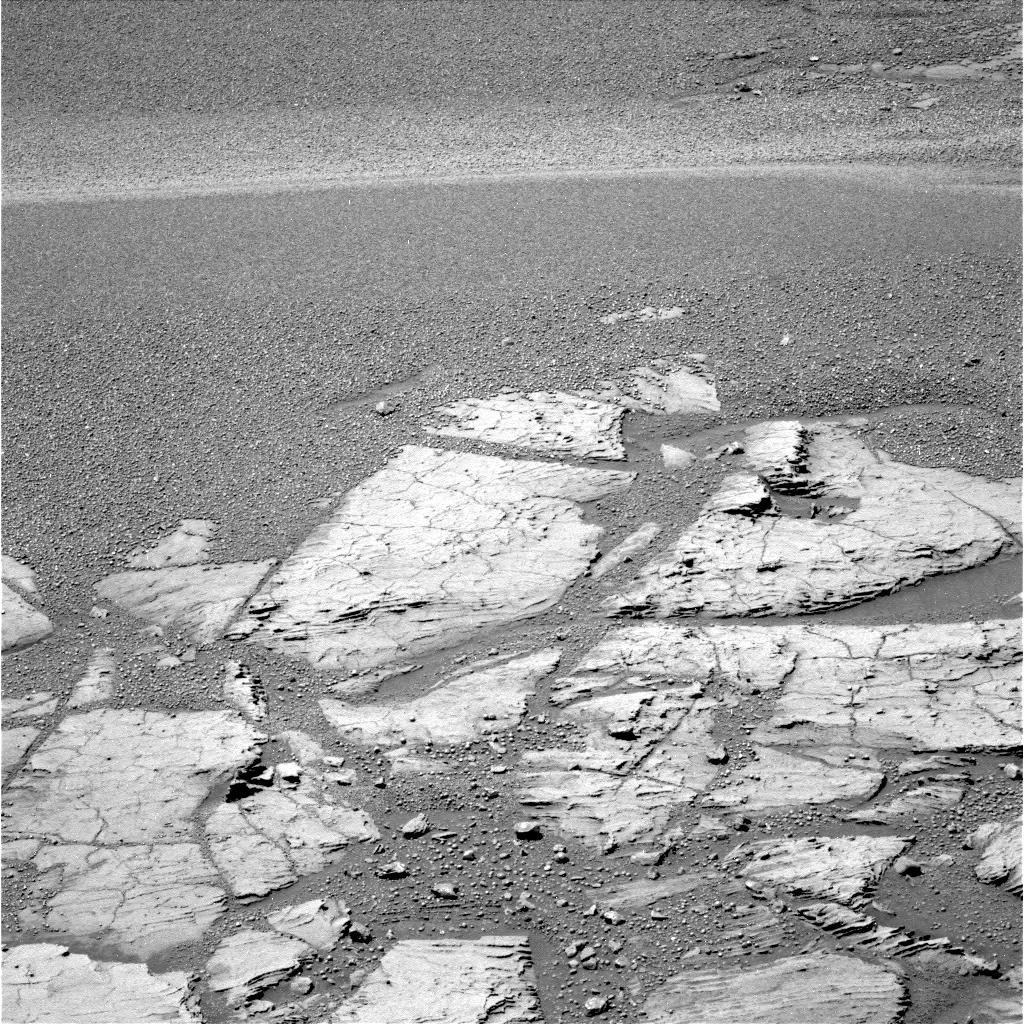
Terrain classes present: Bedrock, Gravel / Sand / Soil, Rock, Shadow